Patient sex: M
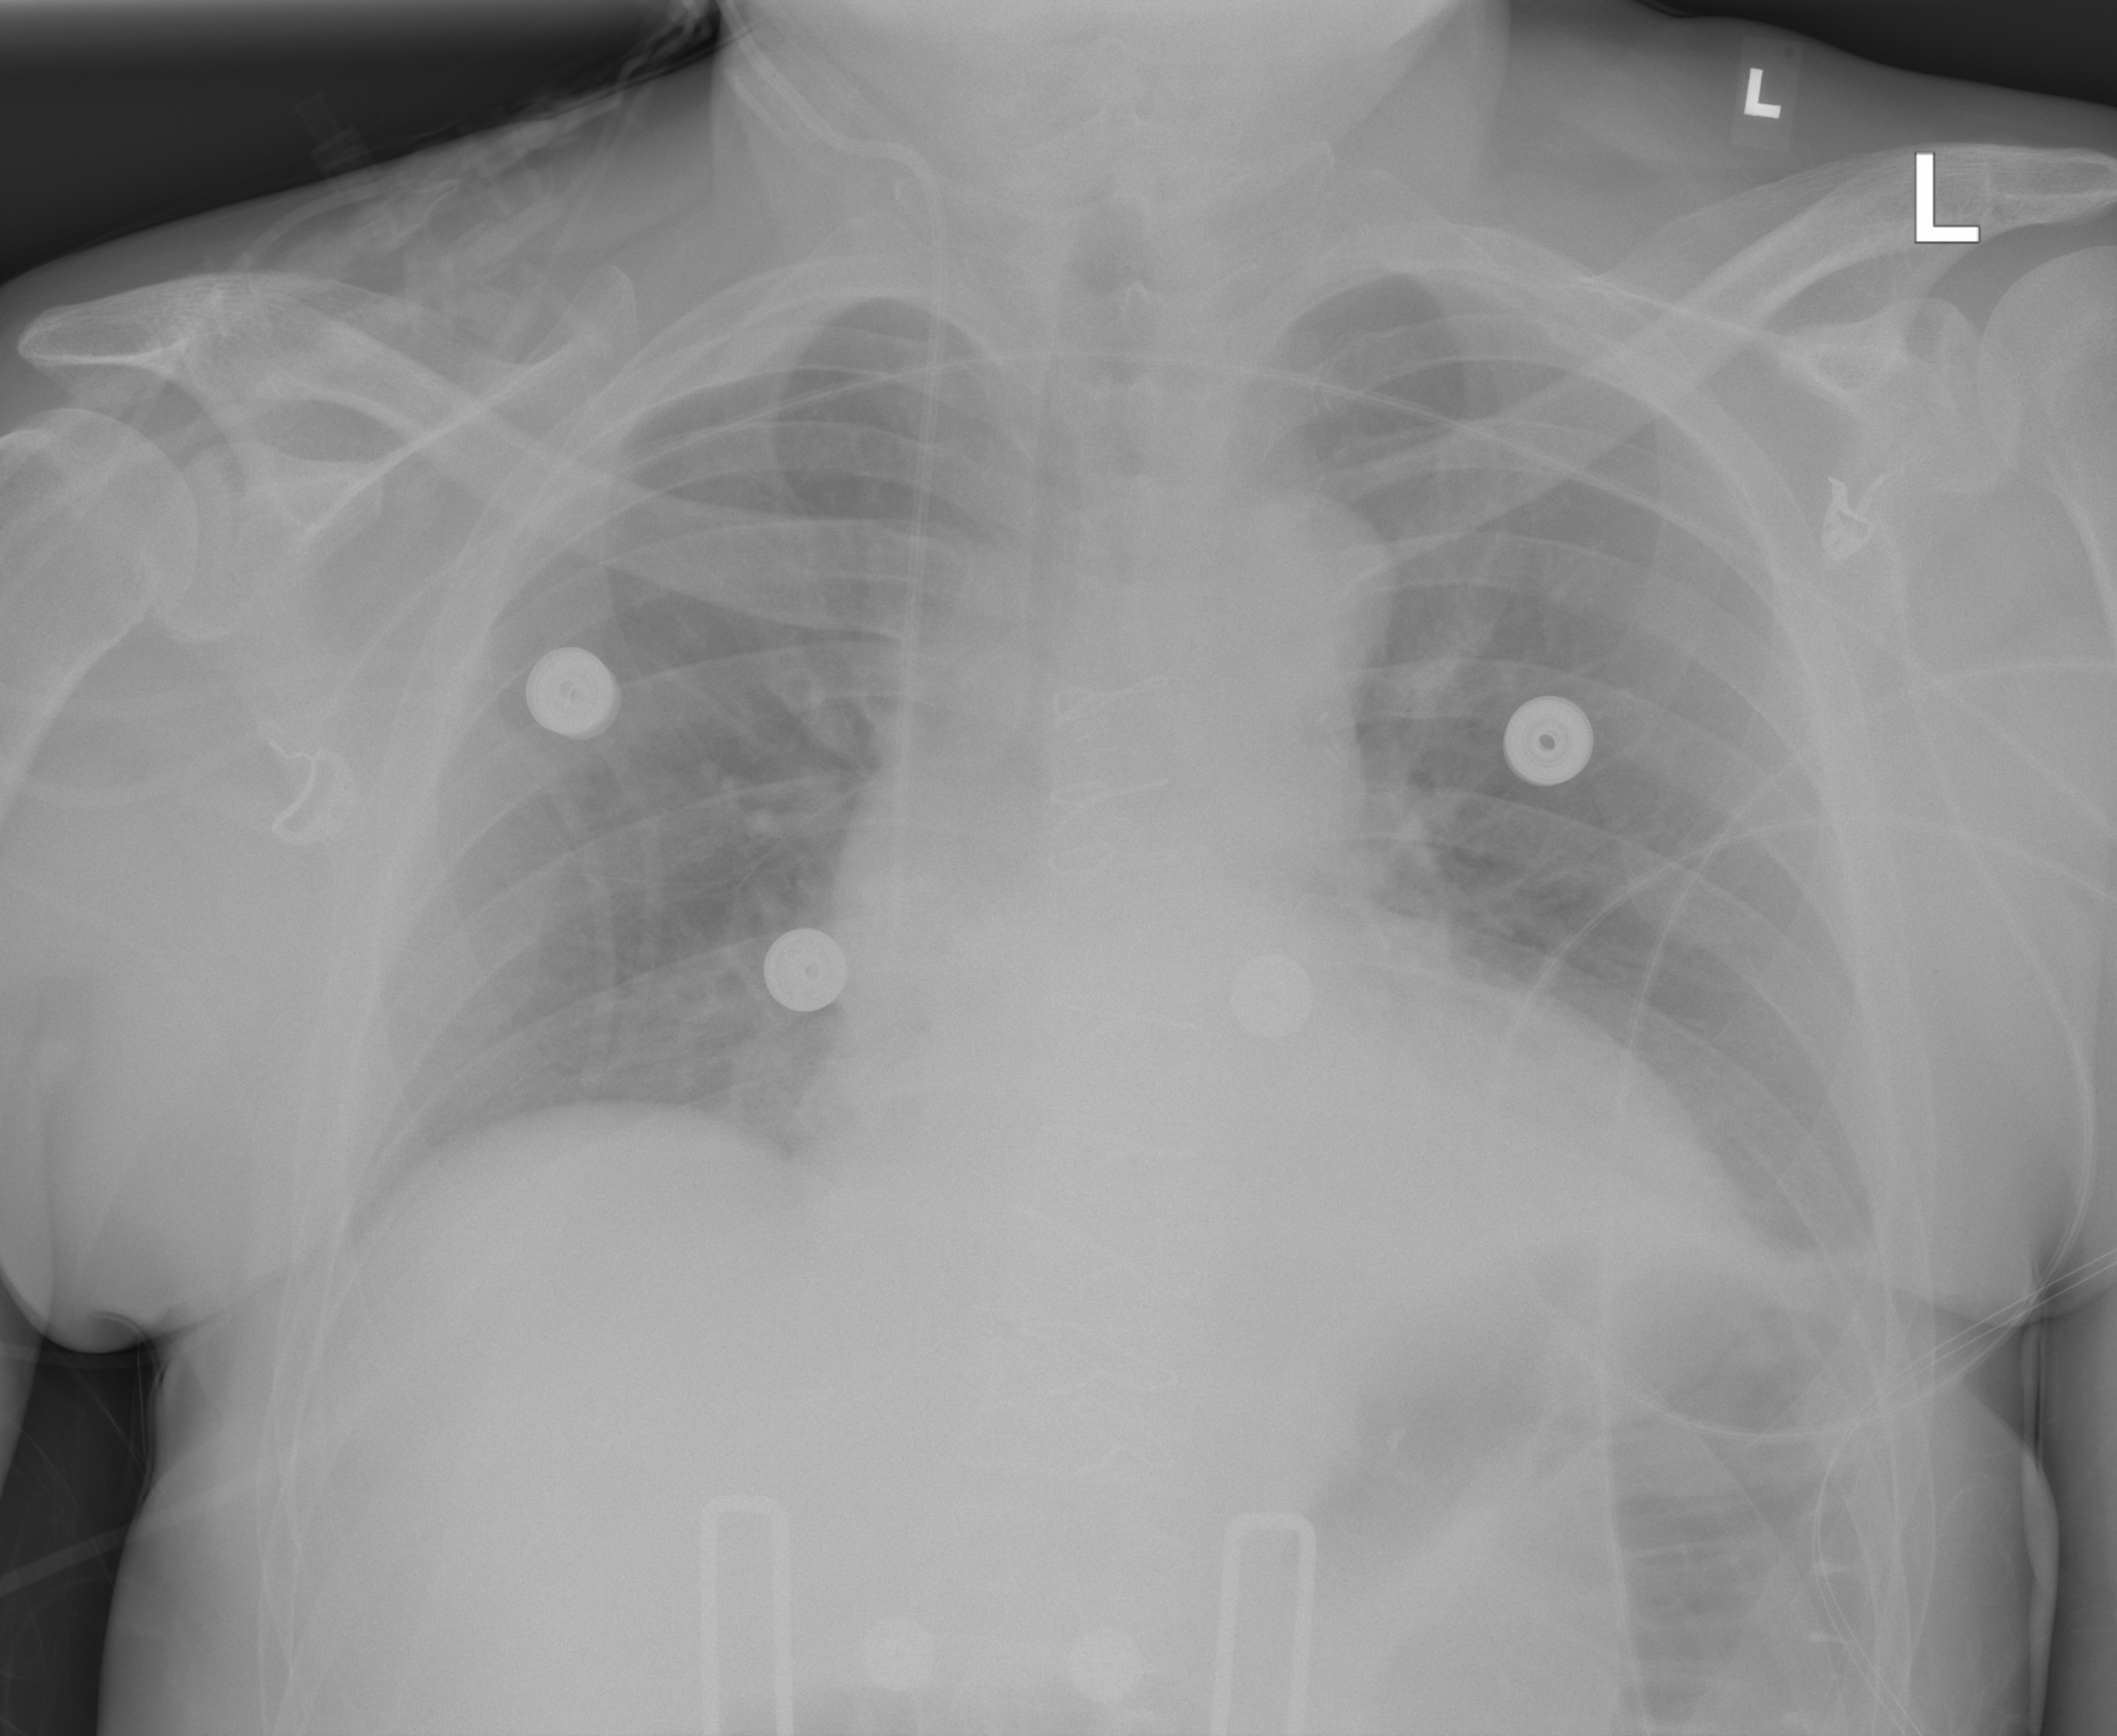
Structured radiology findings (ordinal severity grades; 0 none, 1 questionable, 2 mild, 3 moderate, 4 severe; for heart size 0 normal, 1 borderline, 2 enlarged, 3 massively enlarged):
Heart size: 0
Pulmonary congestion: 0
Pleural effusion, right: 0
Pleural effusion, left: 2
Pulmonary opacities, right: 0
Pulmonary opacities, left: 0
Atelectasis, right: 0
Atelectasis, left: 0